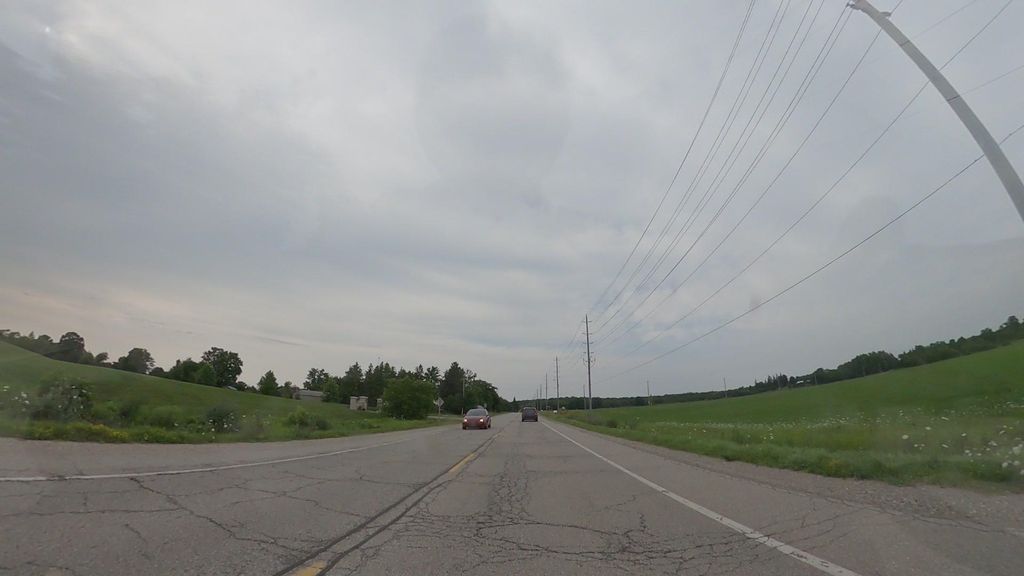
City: kitchener-waterloo